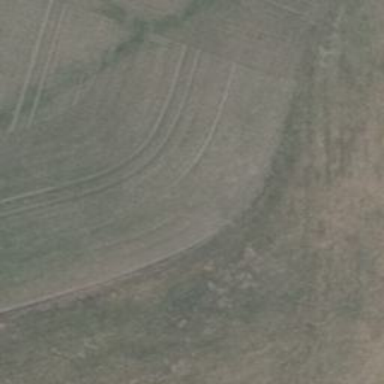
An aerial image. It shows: Grass track with grade5 track type.